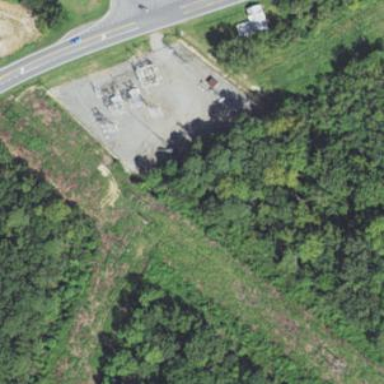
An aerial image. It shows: Distribution level power substation surrounded by fence.